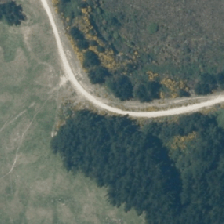
Land cover: grose_broom